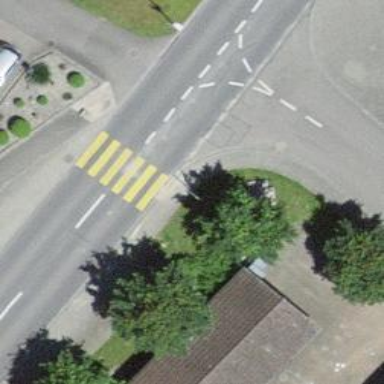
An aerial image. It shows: Bus stop along the road.